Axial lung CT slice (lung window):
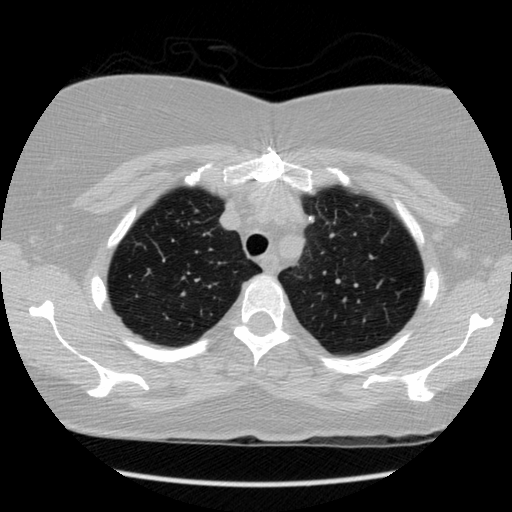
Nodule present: no